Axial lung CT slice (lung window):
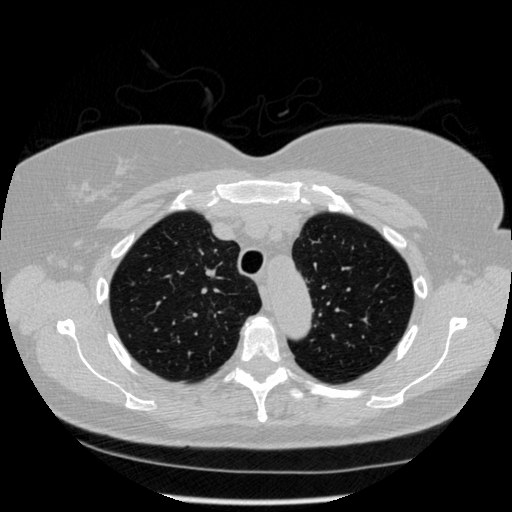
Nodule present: no